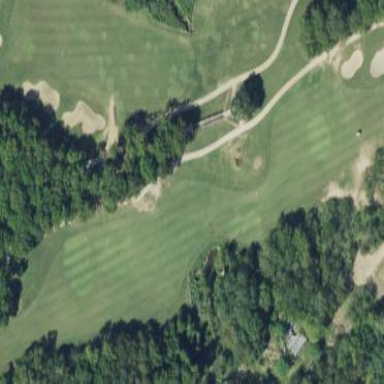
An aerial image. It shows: Golf rough area.